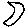
Label: moon